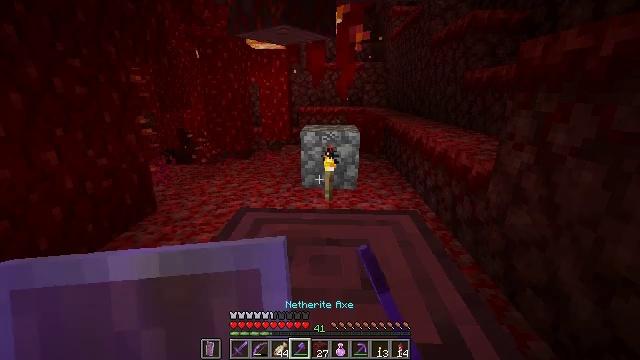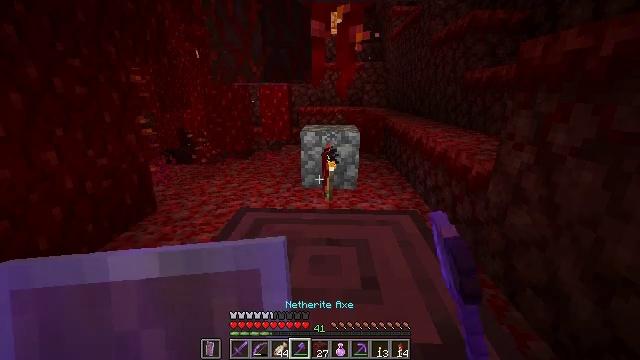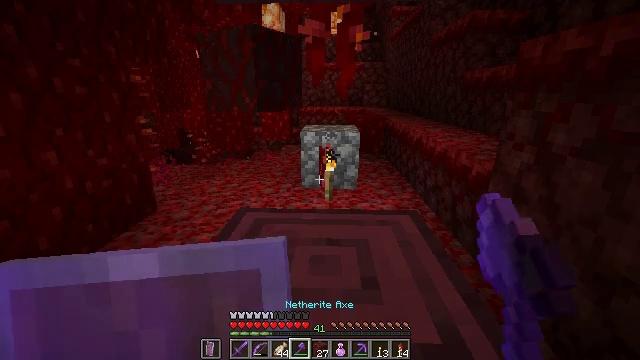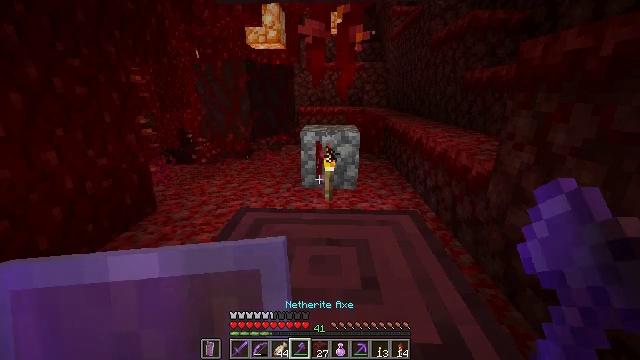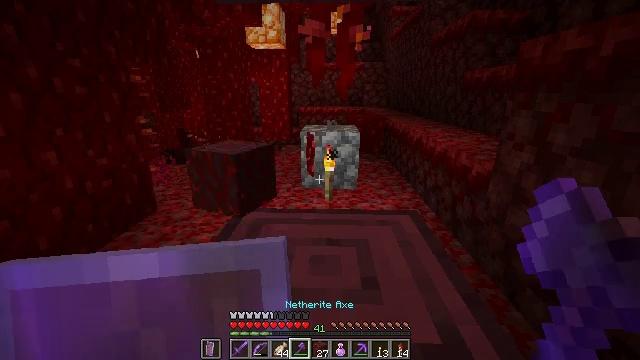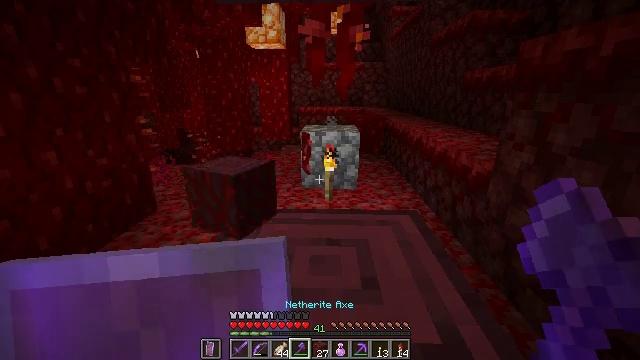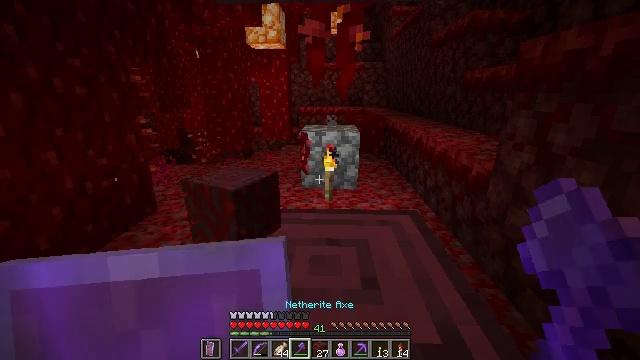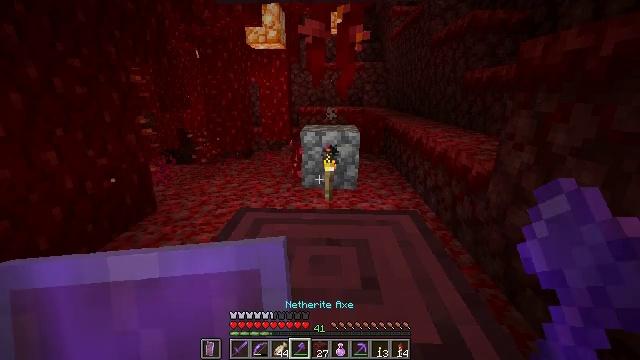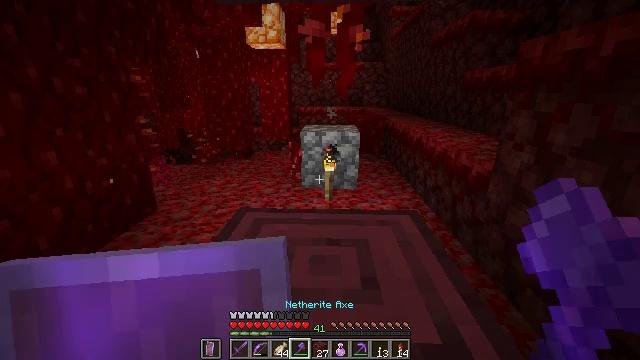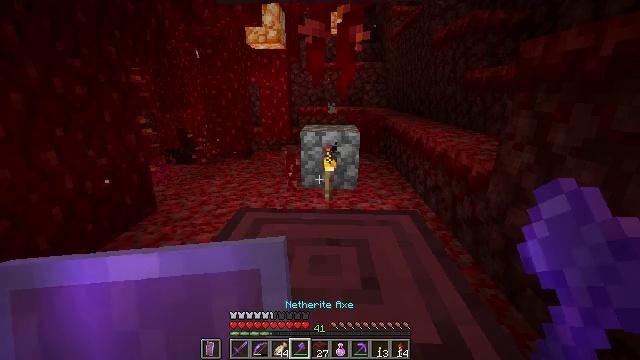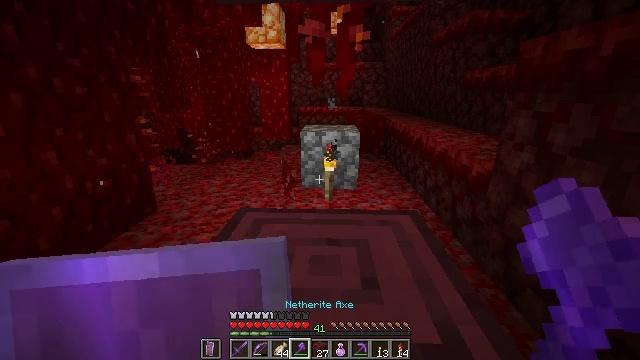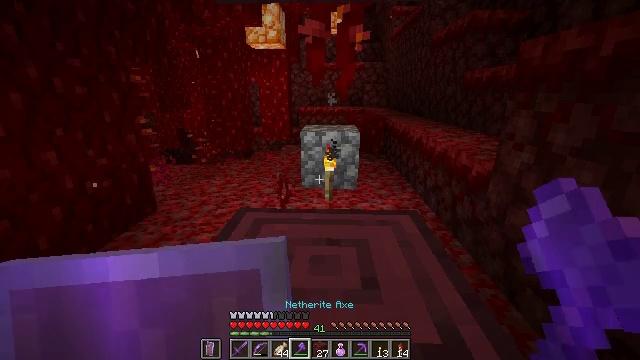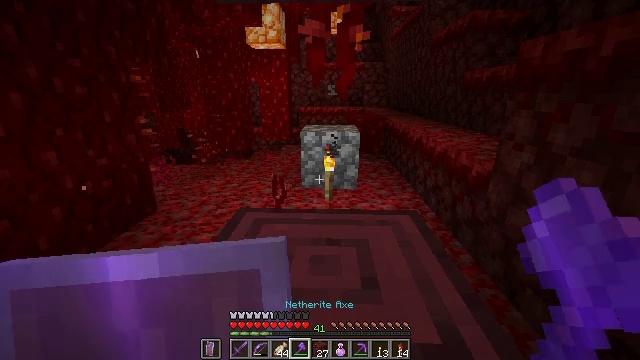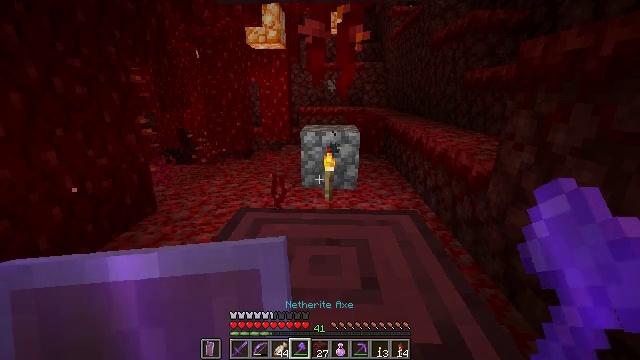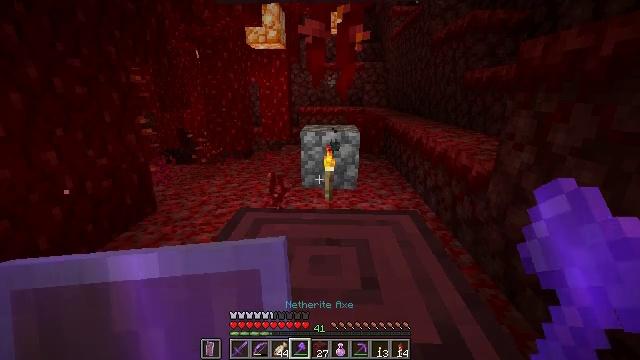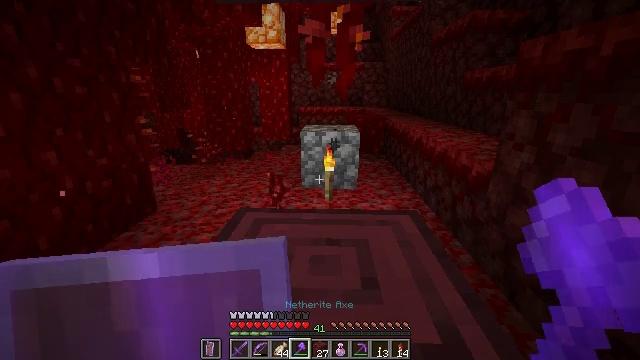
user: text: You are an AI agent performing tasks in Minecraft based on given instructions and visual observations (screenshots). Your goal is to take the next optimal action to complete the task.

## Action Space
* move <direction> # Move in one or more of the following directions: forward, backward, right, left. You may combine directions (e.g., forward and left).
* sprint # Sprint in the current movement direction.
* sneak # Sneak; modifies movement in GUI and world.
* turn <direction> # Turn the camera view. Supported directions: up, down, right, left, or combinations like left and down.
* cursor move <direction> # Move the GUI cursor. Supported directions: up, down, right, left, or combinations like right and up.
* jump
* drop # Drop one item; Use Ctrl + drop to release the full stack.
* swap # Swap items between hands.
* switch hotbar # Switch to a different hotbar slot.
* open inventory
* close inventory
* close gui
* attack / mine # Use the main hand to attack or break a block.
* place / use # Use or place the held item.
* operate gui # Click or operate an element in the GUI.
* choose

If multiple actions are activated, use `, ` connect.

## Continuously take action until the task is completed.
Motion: motion action
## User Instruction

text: Collect crimson stem for building materials.
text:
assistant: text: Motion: attack / mine
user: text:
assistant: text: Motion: no_op
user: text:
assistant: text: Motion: no_op
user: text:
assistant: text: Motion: no_op
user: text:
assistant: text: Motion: no_op
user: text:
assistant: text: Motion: no_op
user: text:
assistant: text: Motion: no_op
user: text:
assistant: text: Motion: no_op
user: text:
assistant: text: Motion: no_op
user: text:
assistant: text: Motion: no_op
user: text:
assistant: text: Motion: no_op
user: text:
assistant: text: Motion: no_op
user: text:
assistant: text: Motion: no_op
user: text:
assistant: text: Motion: no_op
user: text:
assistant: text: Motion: no_op
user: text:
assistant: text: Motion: no_op
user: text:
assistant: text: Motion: no_op
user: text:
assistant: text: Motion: no_op
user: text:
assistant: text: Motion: no_op
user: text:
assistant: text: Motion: no_op
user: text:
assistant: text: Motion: no_op
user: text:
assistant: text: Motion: no_op
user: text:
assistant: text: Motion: turn right and up
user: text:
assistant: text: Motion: turn up
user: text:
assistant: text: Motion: turn left and up
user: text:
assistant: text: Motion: turn left and up
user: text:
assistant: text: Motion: no_op
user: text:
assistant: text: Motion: attack / mine
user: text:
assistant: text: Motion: attack / mine
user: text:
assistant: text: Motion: attack / mine